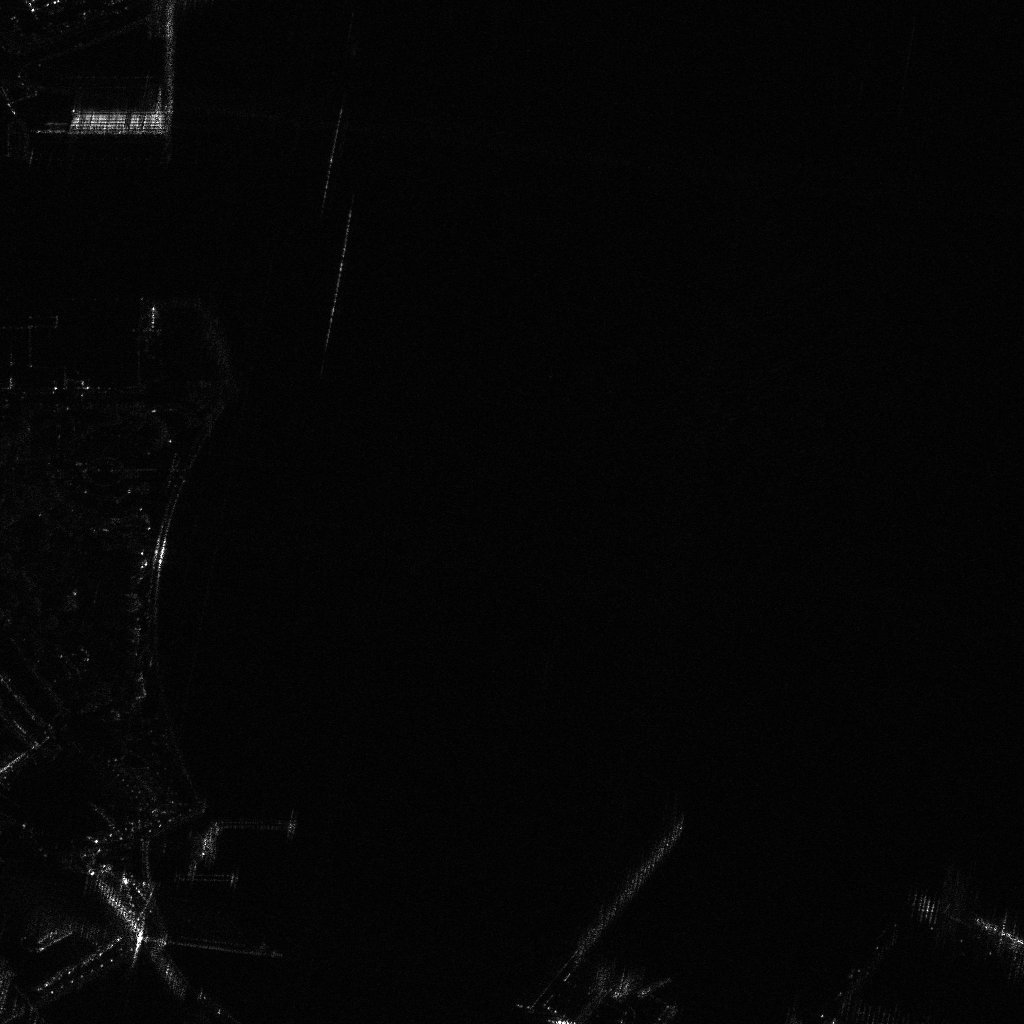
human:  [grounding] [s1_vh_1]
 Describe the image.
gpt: In the satellite image, there is  <ref>1 medium container </ref> <box>[[93, 89, 99, 91, 36]]</box> located at bottom right.